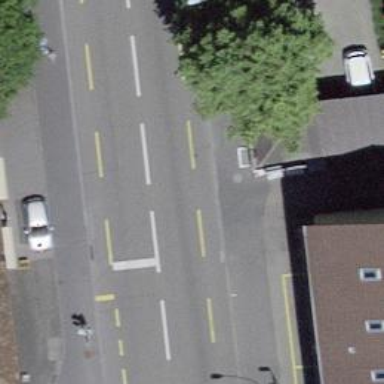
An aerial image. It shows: Asphalt road with primary highway designation. It has sidewalks on both sides and designated cycle lane.